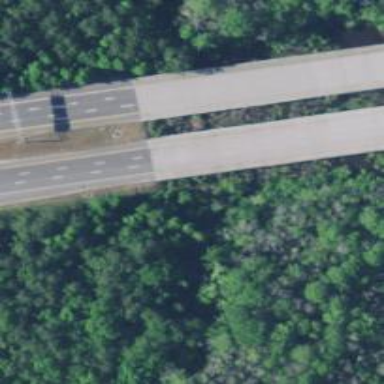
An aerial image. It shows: Motorway.